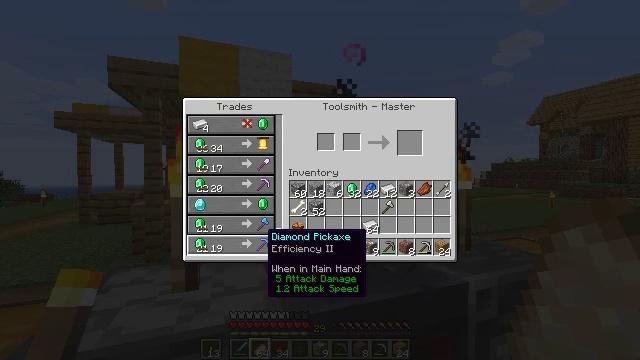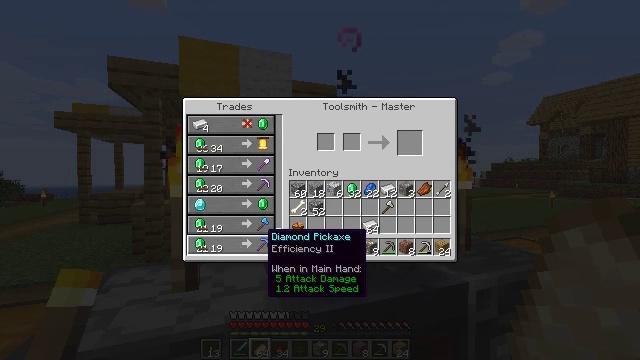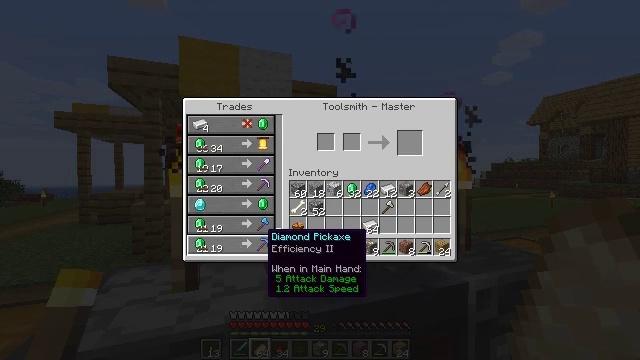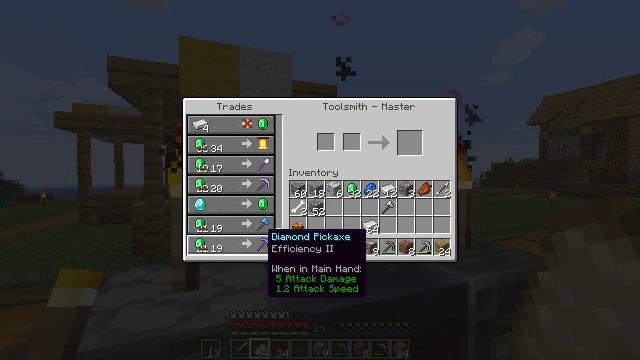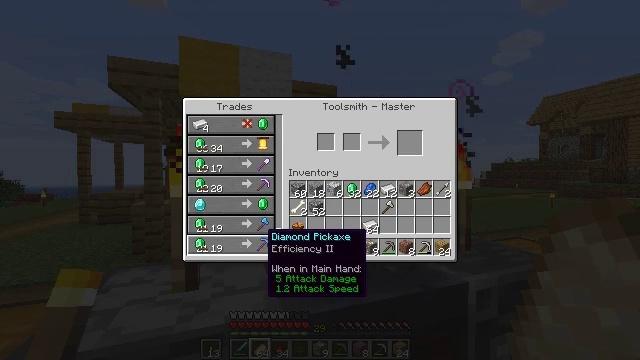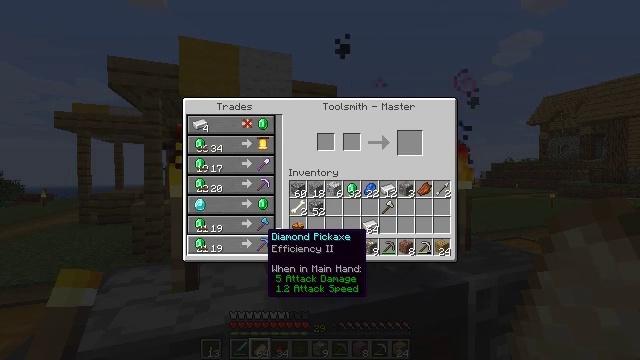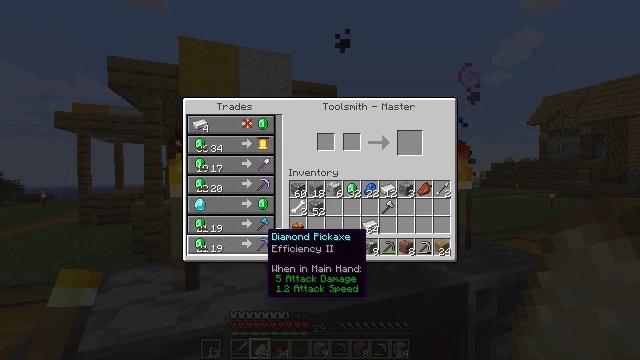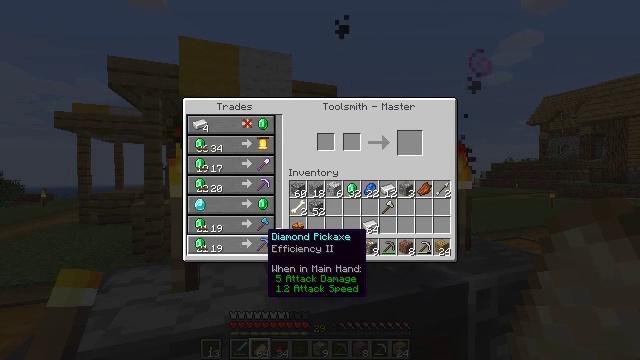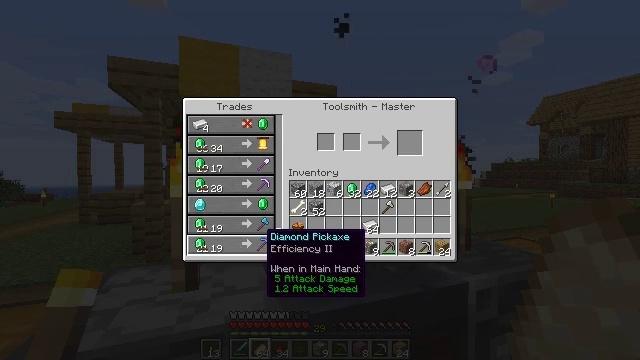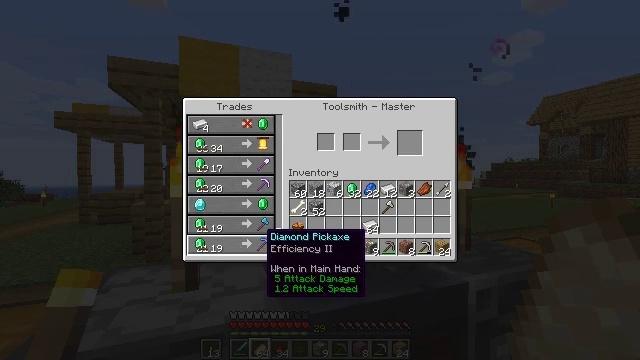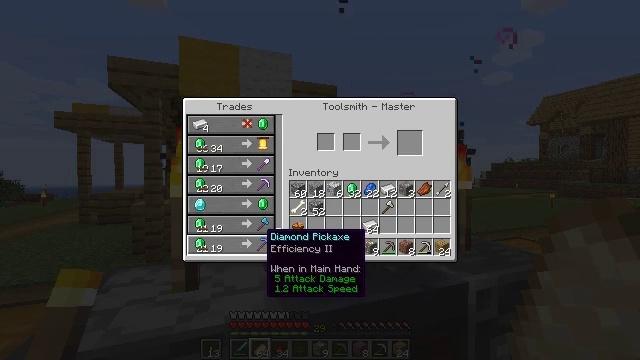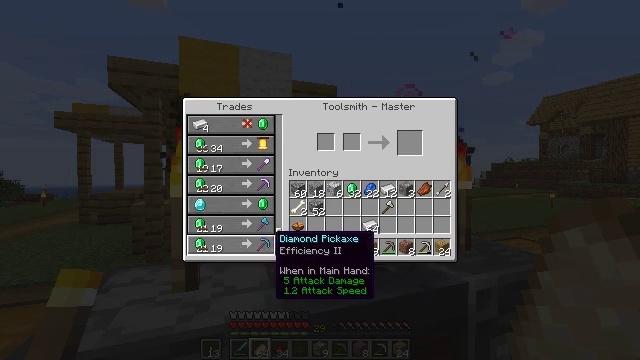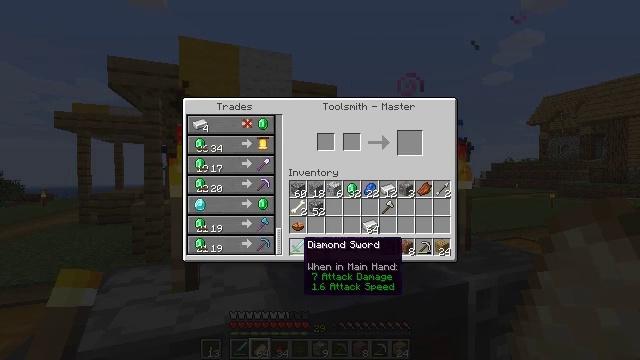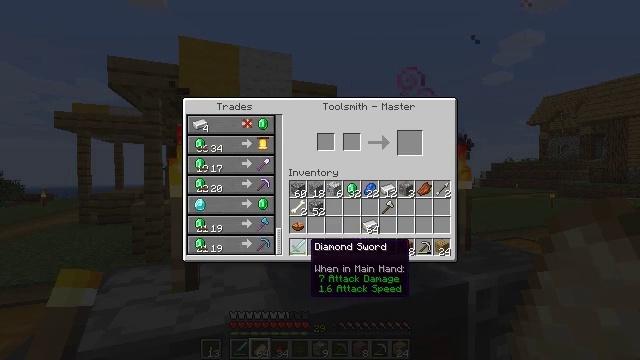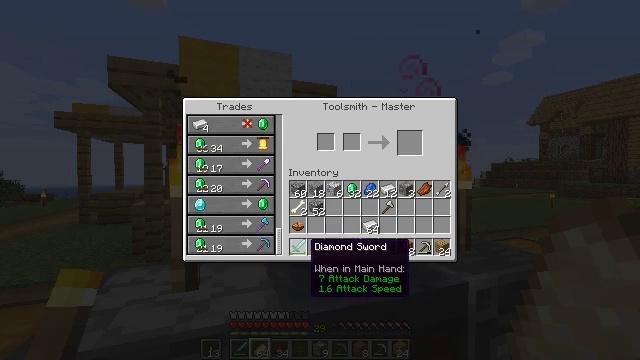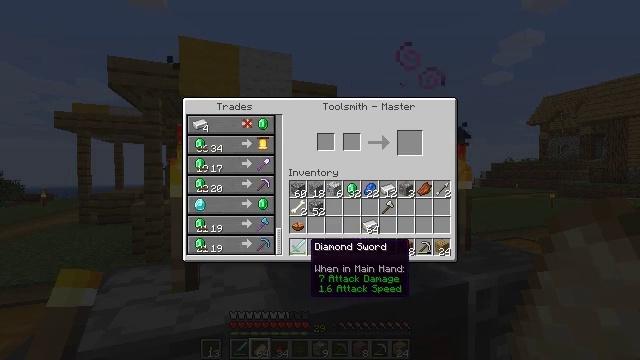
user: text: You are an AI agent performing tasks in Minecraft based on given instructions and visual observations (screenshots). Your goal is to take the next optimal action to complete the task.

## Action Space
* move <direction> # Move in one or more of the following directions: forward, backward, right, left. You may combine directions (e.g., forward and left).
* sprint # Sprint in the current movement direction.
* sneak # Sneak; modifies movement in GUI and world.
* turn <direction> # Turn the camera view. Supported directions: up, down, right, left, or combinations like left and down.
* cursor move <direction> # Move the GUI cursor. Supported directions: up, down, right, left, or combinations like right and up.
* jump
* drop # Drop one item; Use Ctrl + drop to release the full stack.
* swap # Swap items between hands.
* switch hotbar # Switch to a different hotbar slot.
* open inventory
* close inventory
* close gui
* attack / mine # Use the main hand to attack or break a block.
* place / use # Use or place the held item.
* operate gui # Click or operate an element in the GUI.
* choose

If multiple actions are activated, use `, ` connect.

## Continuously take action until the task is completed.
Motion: motion action
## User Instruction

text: Make a diamond axe at the crafting table.
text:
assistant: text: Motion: no_op
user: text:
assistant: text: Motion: no_op
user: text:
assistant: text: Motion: no_op
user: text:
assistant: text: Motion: no_op
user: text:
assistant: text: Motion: no_op
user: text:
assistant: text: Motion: no_op
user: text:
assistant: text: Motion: no_op
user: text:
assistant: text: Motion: no_op
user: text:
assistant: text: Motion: no_op
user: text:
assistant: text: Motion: no_op
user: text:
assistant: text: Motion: cursor move right
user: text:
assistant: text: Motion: cursor move right
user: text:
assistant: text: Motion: cursor move right
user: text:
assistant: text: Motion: no_op
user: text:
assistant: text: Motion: no_op
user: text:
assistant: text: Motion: no_op
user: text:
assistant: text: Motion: no_op
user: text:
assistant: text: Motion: no_op
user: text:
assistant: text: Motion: close gui
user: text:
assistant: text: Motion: no_op
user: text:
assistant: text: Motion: no_op
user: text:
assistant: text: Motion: turn right
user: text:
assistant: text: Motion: turn right
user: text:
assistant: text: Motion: turn right
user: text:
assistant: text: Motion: turn right
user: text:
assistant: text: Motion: turn right
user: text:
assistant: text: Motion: no_op
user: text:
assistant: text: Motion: move forward
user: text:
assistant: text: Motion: move forward
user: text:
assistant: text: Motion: move forward